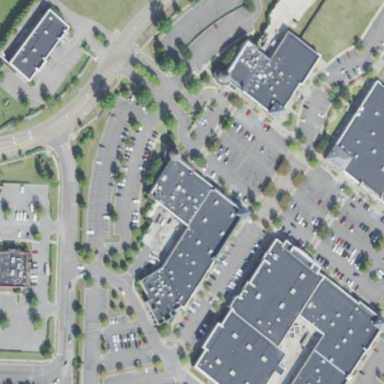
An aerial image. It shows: Retail building.